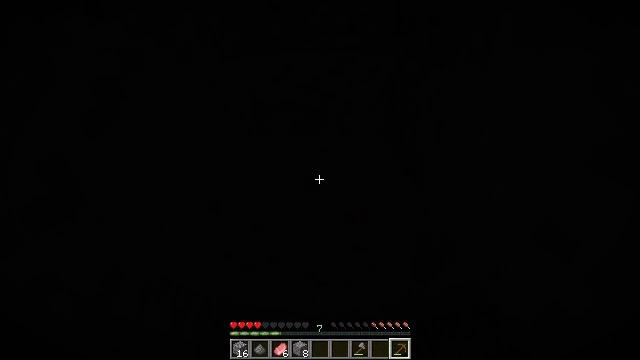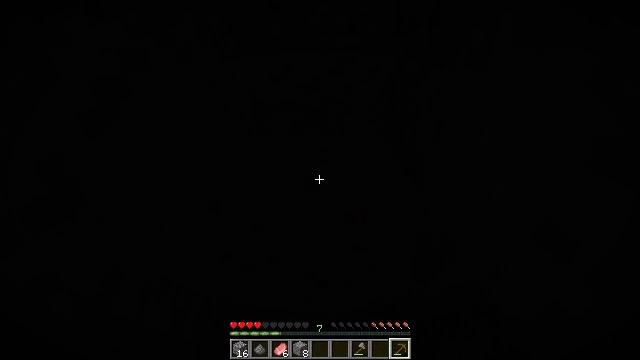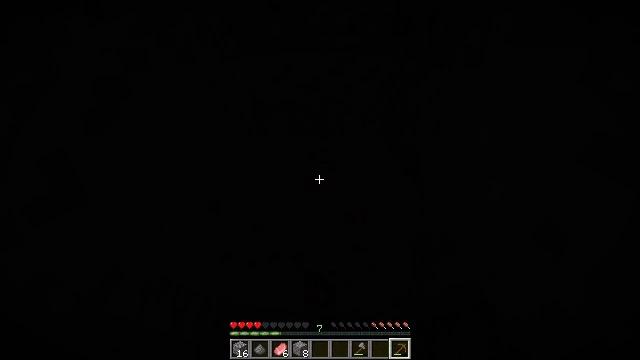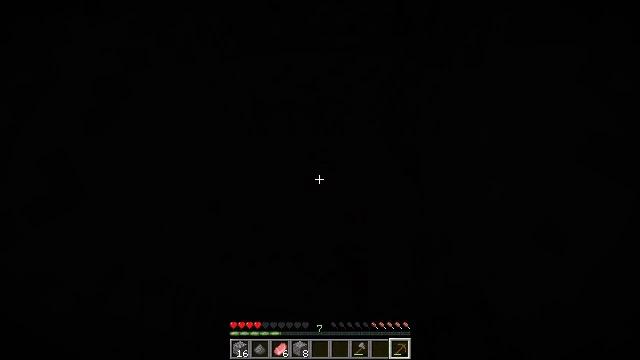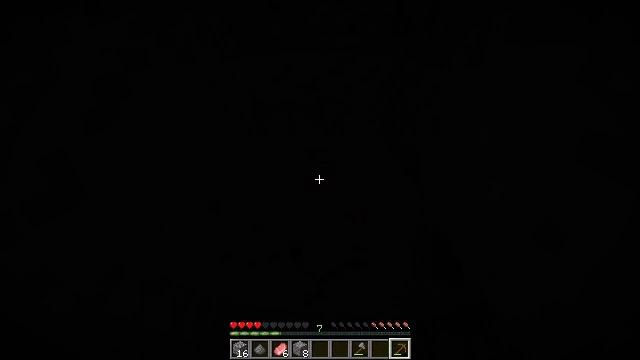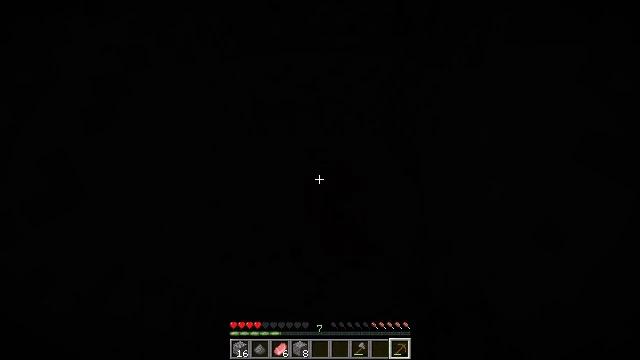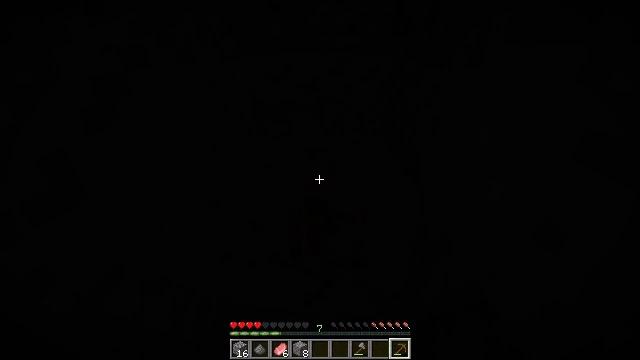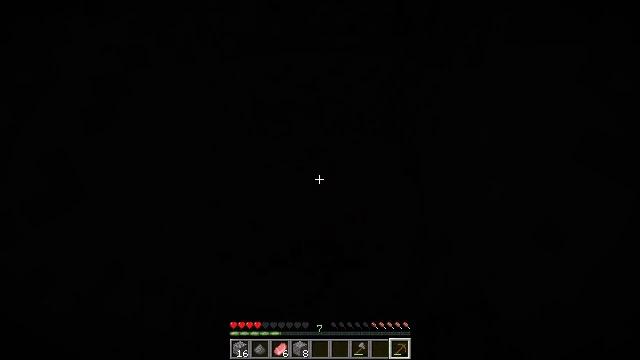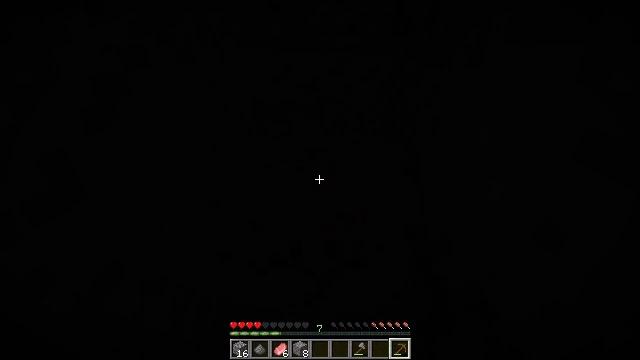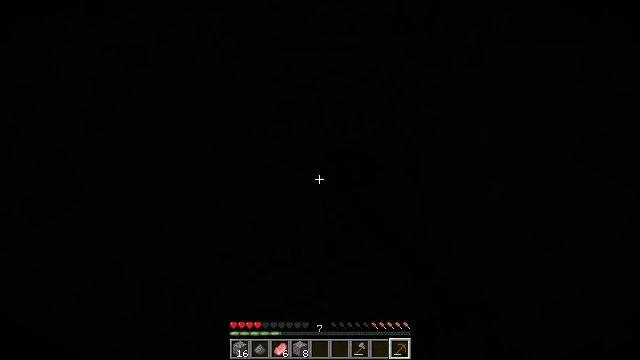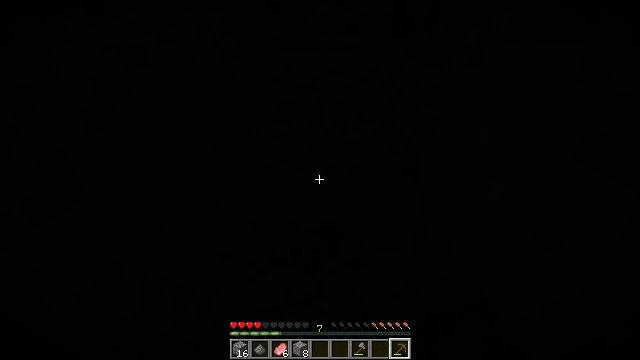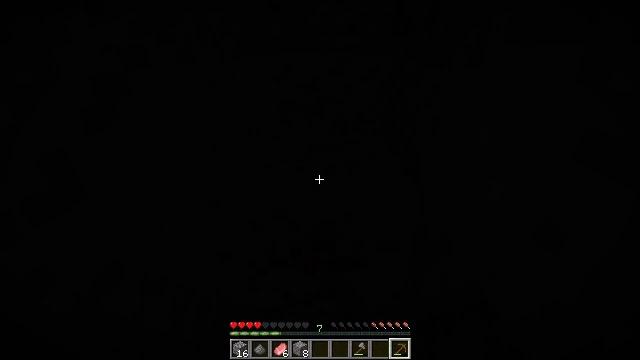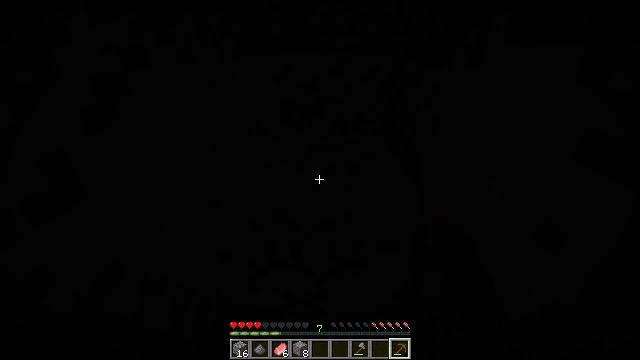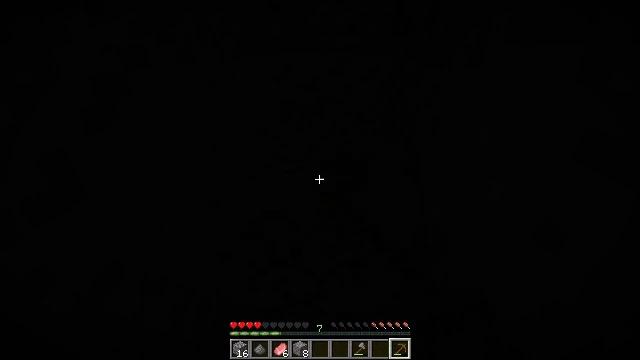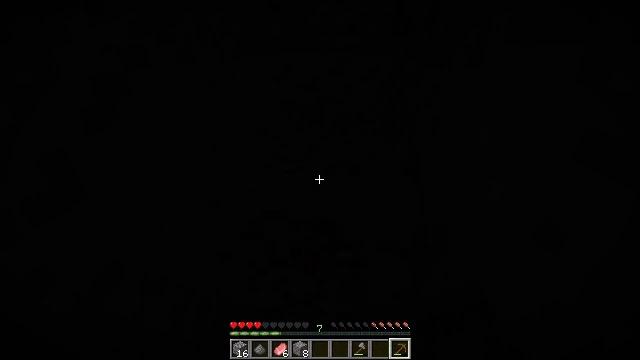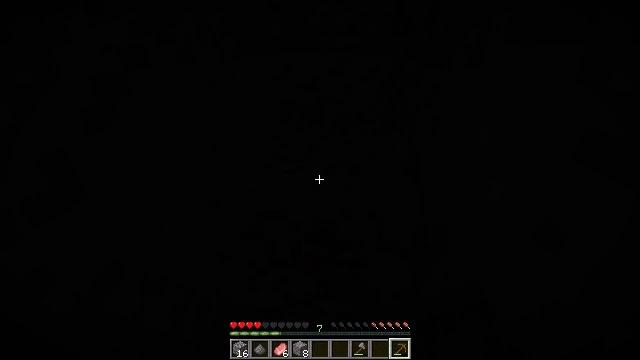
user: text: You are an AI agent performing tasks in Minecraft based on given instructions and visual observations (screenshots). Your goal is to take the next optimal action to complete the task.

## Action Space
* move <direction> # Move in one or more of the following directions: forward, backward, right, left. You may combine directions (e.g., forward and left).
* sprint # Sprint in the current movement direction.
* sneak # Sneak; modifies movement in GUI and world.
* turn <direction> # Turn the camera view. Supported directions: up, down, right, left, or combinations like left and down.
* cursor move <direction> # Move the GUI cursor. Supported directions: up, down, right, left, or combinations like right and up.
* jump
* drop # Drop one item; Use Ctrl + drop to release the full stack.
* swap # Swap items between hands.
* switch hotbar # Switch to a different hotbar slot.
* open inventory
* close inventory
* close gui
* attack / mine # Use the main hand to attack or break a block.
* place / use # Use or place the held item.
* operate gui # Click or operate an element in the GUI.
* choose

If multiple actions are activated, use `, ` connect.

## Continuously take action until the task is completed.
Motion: motion action
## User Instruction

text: Shovel up some gravel.
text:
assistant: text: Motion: attack / mine
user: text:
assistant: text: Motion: attack / mine
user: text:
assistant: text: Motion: attack / mine
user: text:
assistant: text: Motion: attack / mine
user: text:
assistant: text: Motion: attack / mine
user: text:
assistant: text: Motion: attack / mine
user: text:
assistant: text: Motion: attack / mine
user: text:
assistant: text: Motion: attack / mine
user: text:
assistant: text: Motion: attack / mine
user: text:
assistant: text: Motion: attack / mine
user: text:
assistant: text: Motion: attack / mine
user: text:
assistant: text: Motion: attack / mine
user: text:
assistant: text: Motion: attack / mine
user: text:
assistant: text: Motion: attack / mine
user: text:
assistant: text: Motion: attack / mine
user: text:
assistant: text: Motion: attack / mine
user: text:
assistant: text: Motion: attack / mine
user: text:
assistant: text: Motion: attack / mine
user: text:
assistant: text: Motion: attack / mine
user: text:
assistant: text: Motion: attack / mine
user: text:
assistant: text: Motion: attack / mine
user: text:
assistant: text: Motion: attack / mine
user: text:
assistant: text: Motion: turn left and down
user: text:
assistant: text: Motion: move forward and move right, turn left and down
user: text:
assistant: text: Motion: move forward and move right, turn left and down
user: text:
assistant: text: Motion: move forward and move right, turn left, attack / mine
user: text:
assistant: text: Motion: turn left, attack / mine
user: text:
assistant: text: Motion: turn left, attack / mine
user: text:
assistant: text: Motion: turn left and up, attack / mine
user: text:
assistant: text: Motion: attack / mine